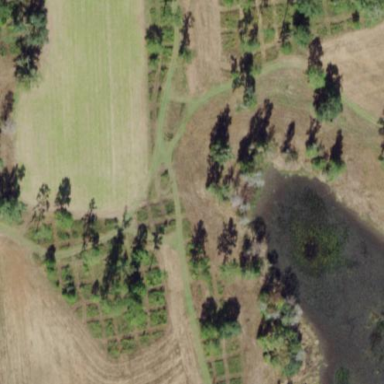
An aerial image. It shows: Orchard.